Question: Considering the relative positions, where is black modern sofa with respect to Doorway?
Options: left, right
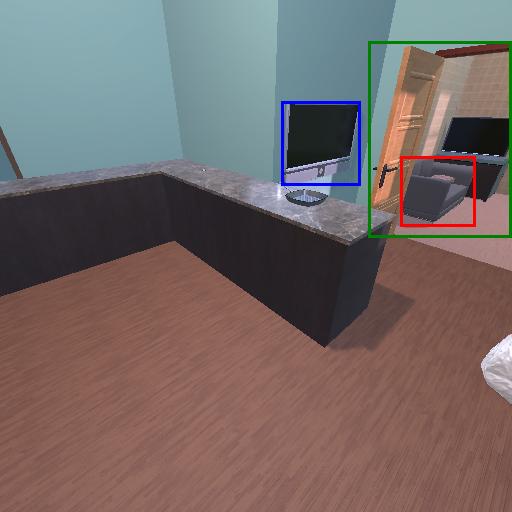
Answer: left